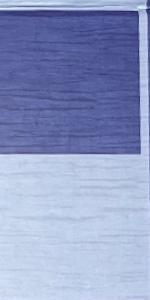
Label: Empty